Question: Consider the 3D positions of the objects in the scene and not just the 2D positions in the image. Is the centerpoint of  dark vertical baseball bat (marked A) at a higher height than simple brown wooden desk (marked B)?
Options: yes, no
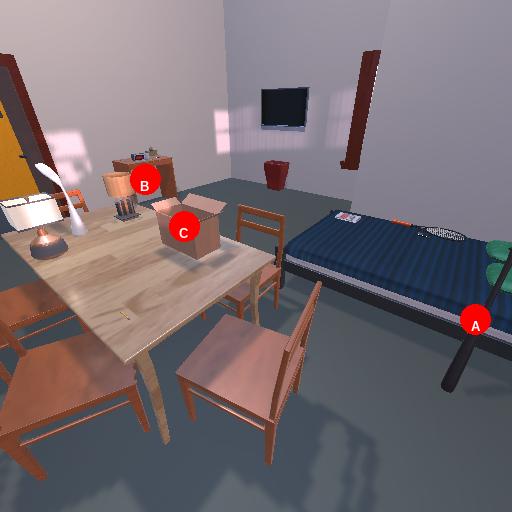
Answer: yes